Platform: macOS
Application: Arc Browser
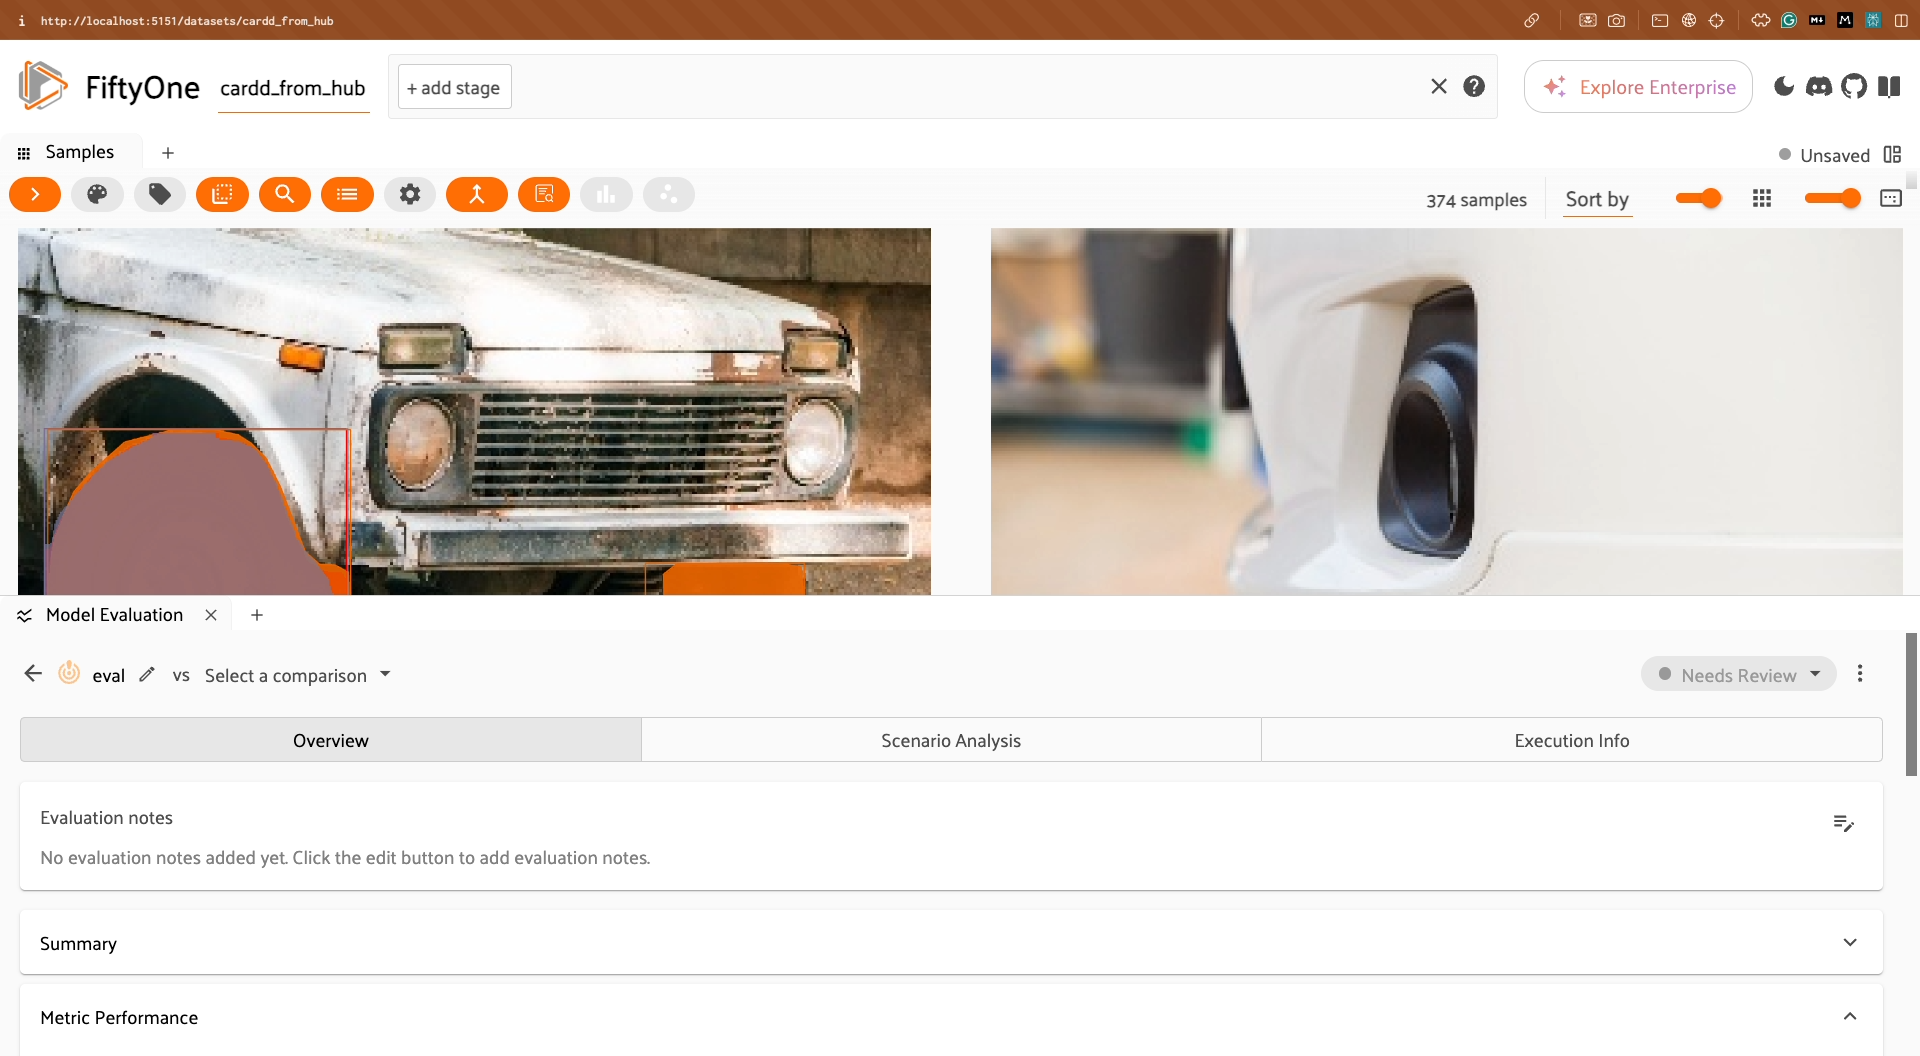
task_description: Open review status menu
action_type: click
element_info: Menu Item
steps_since_start: 1